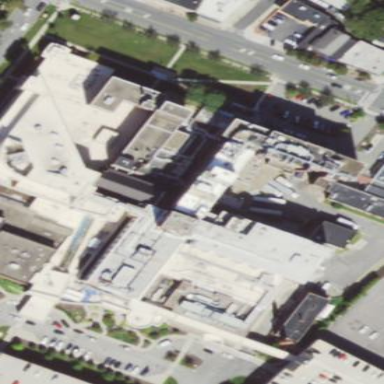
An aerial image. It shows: Hospital building.